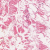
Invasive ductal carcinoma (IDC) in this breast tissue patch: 0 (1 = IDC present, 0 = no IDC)